Question: I'm a bit stuck on this SCJP practice question, specifically line 5 (with the String constructor). I thought it should be private, but the solution is 'protected'. I think protected access would not satisfy the requirement that all Alpha instances have the String alpha set to A. If the constructor is protected, then any other class that's also in package alpha, OR any subclass of Alpha regardless of package, can invoke it and set alpha to whatever it wants. Amirite? Can anyone clarify? Thanks!

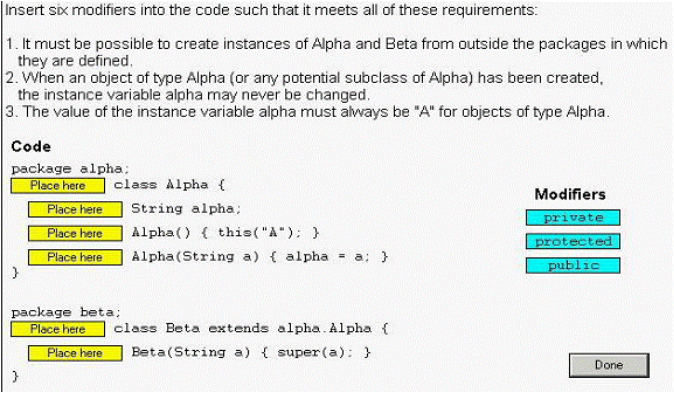
Answer: If the constructor were private, how would Beta call 'super(a)'?
So it can't be private... but you're right: if it's 'protected' then other types in the same package could indeed call
'''
new Alpha("some other value")
'''
In other words, I don't believe 'private' is the right answer, but I don't believe there a right answer. You can't limit visibility to derived classes in Java.
EDIT: I've got it :)
Make 'Alpha' abstract, and do what you like with the constructor, so long as it's visible to 'Beta' ('public' or 'protected' is fine). That way the third condition is automatically true, because there will be any instances of just 'Alpha'!
'''
package alpha;
public abstract class Alpha {
final String alpha;
Alpha() { this("A"); }
public Alpha(String a) { alpha = a; }
}
package beta;
public class Beta extends alpha.Alpha {
public Beta(String a) { super(a); }
}
'''
Now, this require a bit of a weaselly interpretation of point 1. I would argue that an instance of 'Beta' 'Alpha' (after all, 'instanceof' will return true :) so that satisfies point 1, but an instance of 'Beta' is not "an object of type 'Alpha'" so point 3 is still okay.